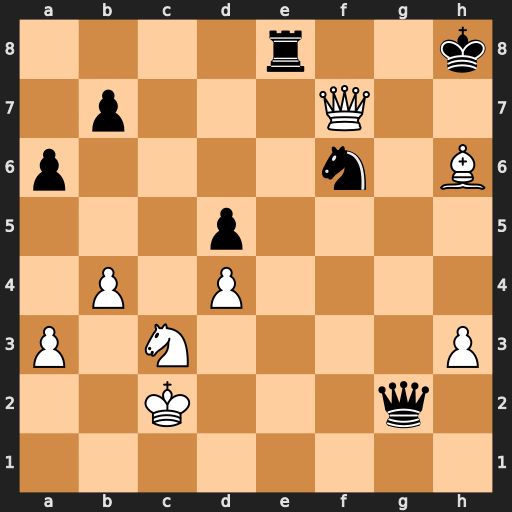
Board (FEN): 4r2k/1p3Q2/p4n1B/3p4/1P1P4/P1N4P/2K3q1/8
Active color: w
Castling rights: -
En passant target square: -
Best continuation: Kb3 Qg8 Qxf6+